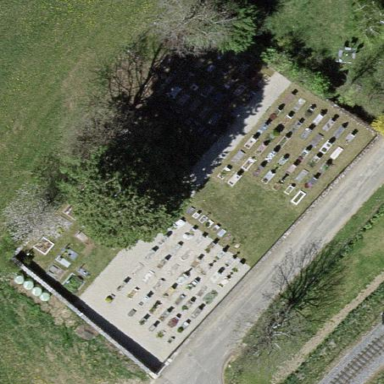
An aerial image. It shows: Cemetery.